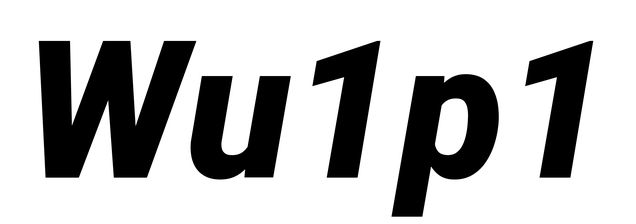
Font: Roboto-Italic_Black_Italic